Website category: university
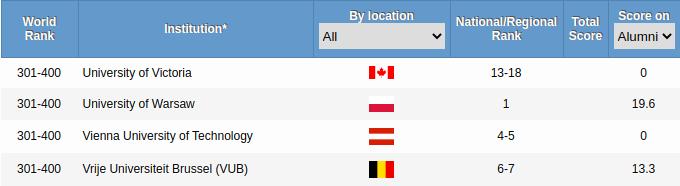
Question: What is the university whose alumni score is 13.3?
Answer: Vrije Universiteit Brussel (VUB)

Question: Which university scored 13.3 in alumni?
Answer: Vrije Universiteit Brussel (VUB)